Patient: sex M, age 26
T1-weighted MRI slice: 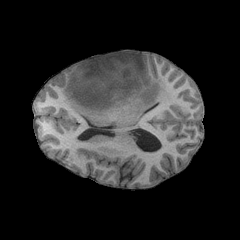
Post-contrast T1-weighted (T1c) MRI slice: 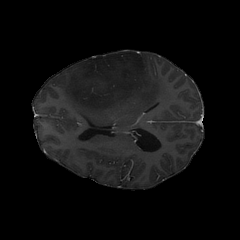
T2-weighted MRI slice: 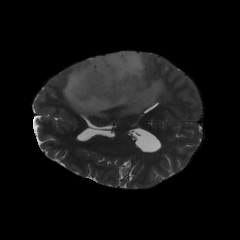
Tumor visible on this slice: yes
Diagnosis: Astrocytoma, IDH-mutant
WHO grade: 3